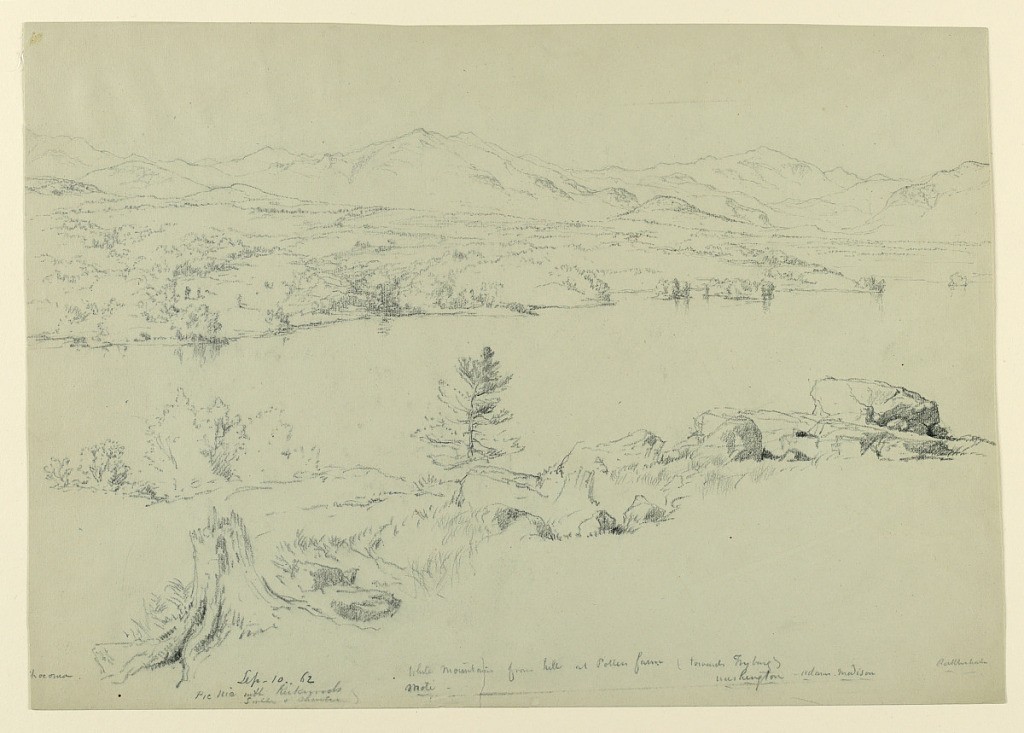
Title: White Mountains from the South
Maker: Daniel Huntington, American, 1816–1906
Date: September 10, 1862
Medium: Graphite and black crayon on grey paper
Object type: Drawing
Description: Tree stump and rocky shore in foreground; lake and mountians beyond. Below, names of mountains underneath each.